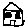
Label: house